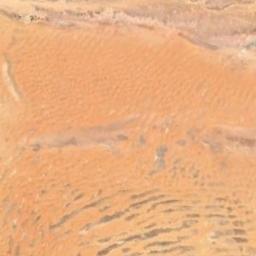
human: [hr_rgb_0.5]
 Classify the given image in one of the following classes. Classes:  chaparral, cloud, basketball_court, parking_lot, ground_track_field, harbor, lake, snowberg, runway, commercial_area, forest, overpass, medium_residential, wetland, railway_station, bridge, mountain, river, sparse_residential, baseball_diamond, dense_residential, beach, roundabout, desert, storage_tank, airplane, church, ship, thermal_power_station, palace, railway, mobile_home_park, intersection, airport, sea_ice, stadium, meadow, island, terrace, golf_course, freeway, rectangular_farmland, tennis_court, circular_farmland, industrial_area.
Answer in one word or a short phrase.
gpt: desert